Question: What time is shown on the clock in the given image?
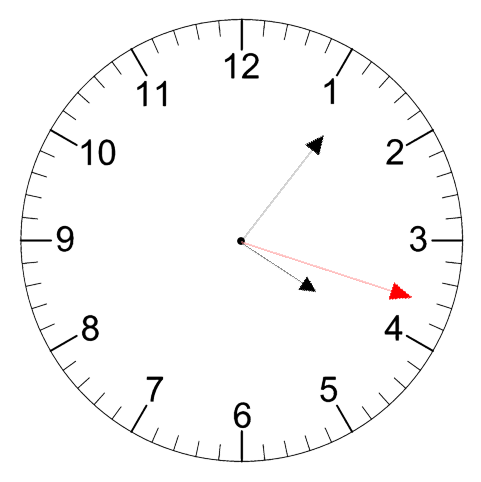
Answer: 04:06:18